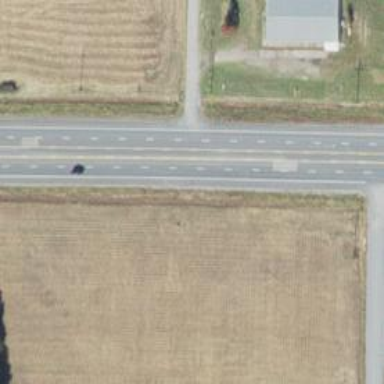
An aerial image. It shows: Asphalt road designated as trunk highway.